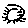
Label: sun